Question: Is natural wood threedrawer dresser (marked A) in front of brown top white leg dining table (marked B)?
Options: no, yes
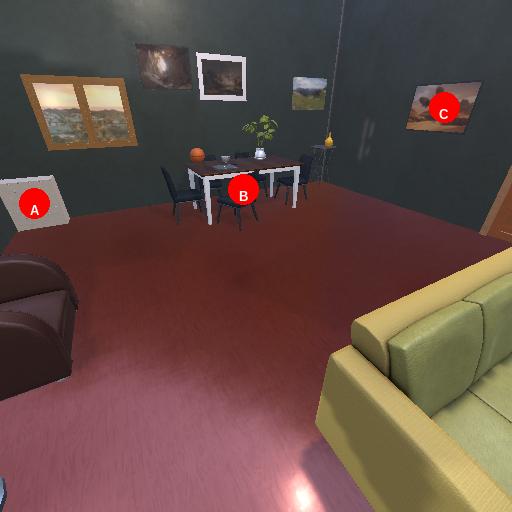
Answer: no